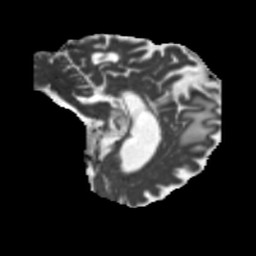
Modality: MD
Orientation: sagittal
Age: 68
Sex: male
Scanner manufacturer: siemens
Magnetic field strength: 3 T
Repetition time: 5.25 s
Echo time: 0.08 s